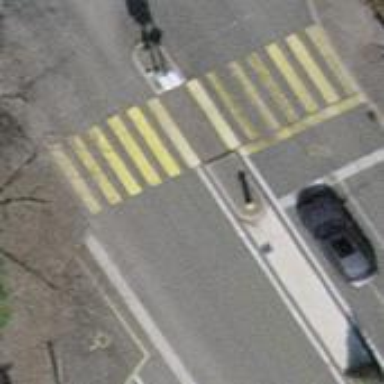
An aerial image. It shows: Road with traffic signals.